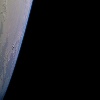
Label: space